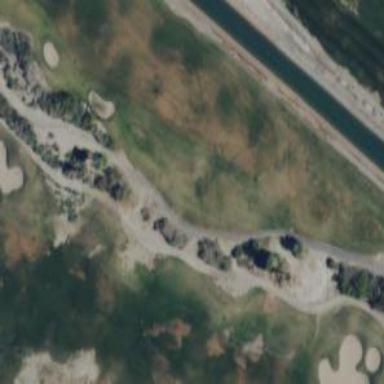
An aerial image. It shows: Pathway for golfing.